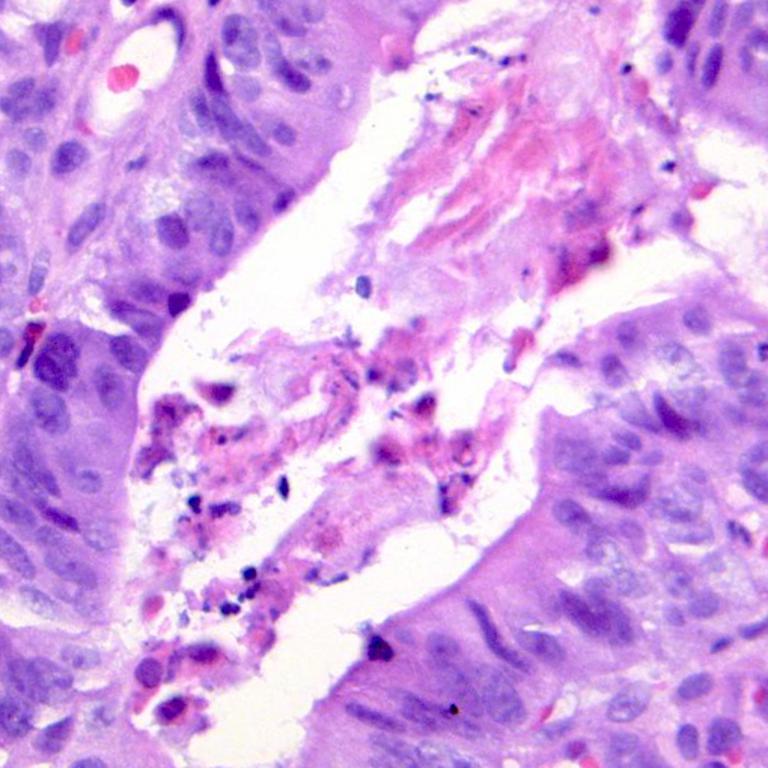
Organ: colon
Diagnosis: adenocarcinomas